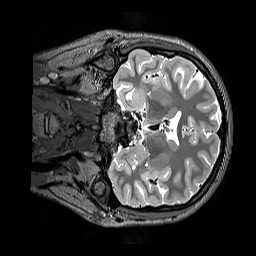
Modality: T2w
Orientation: coronal
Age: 23
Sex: female
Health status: healthy
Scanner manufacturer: siemens
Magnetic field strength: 3 T
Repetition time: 3.2 s
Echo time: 0.568 s